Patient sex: F
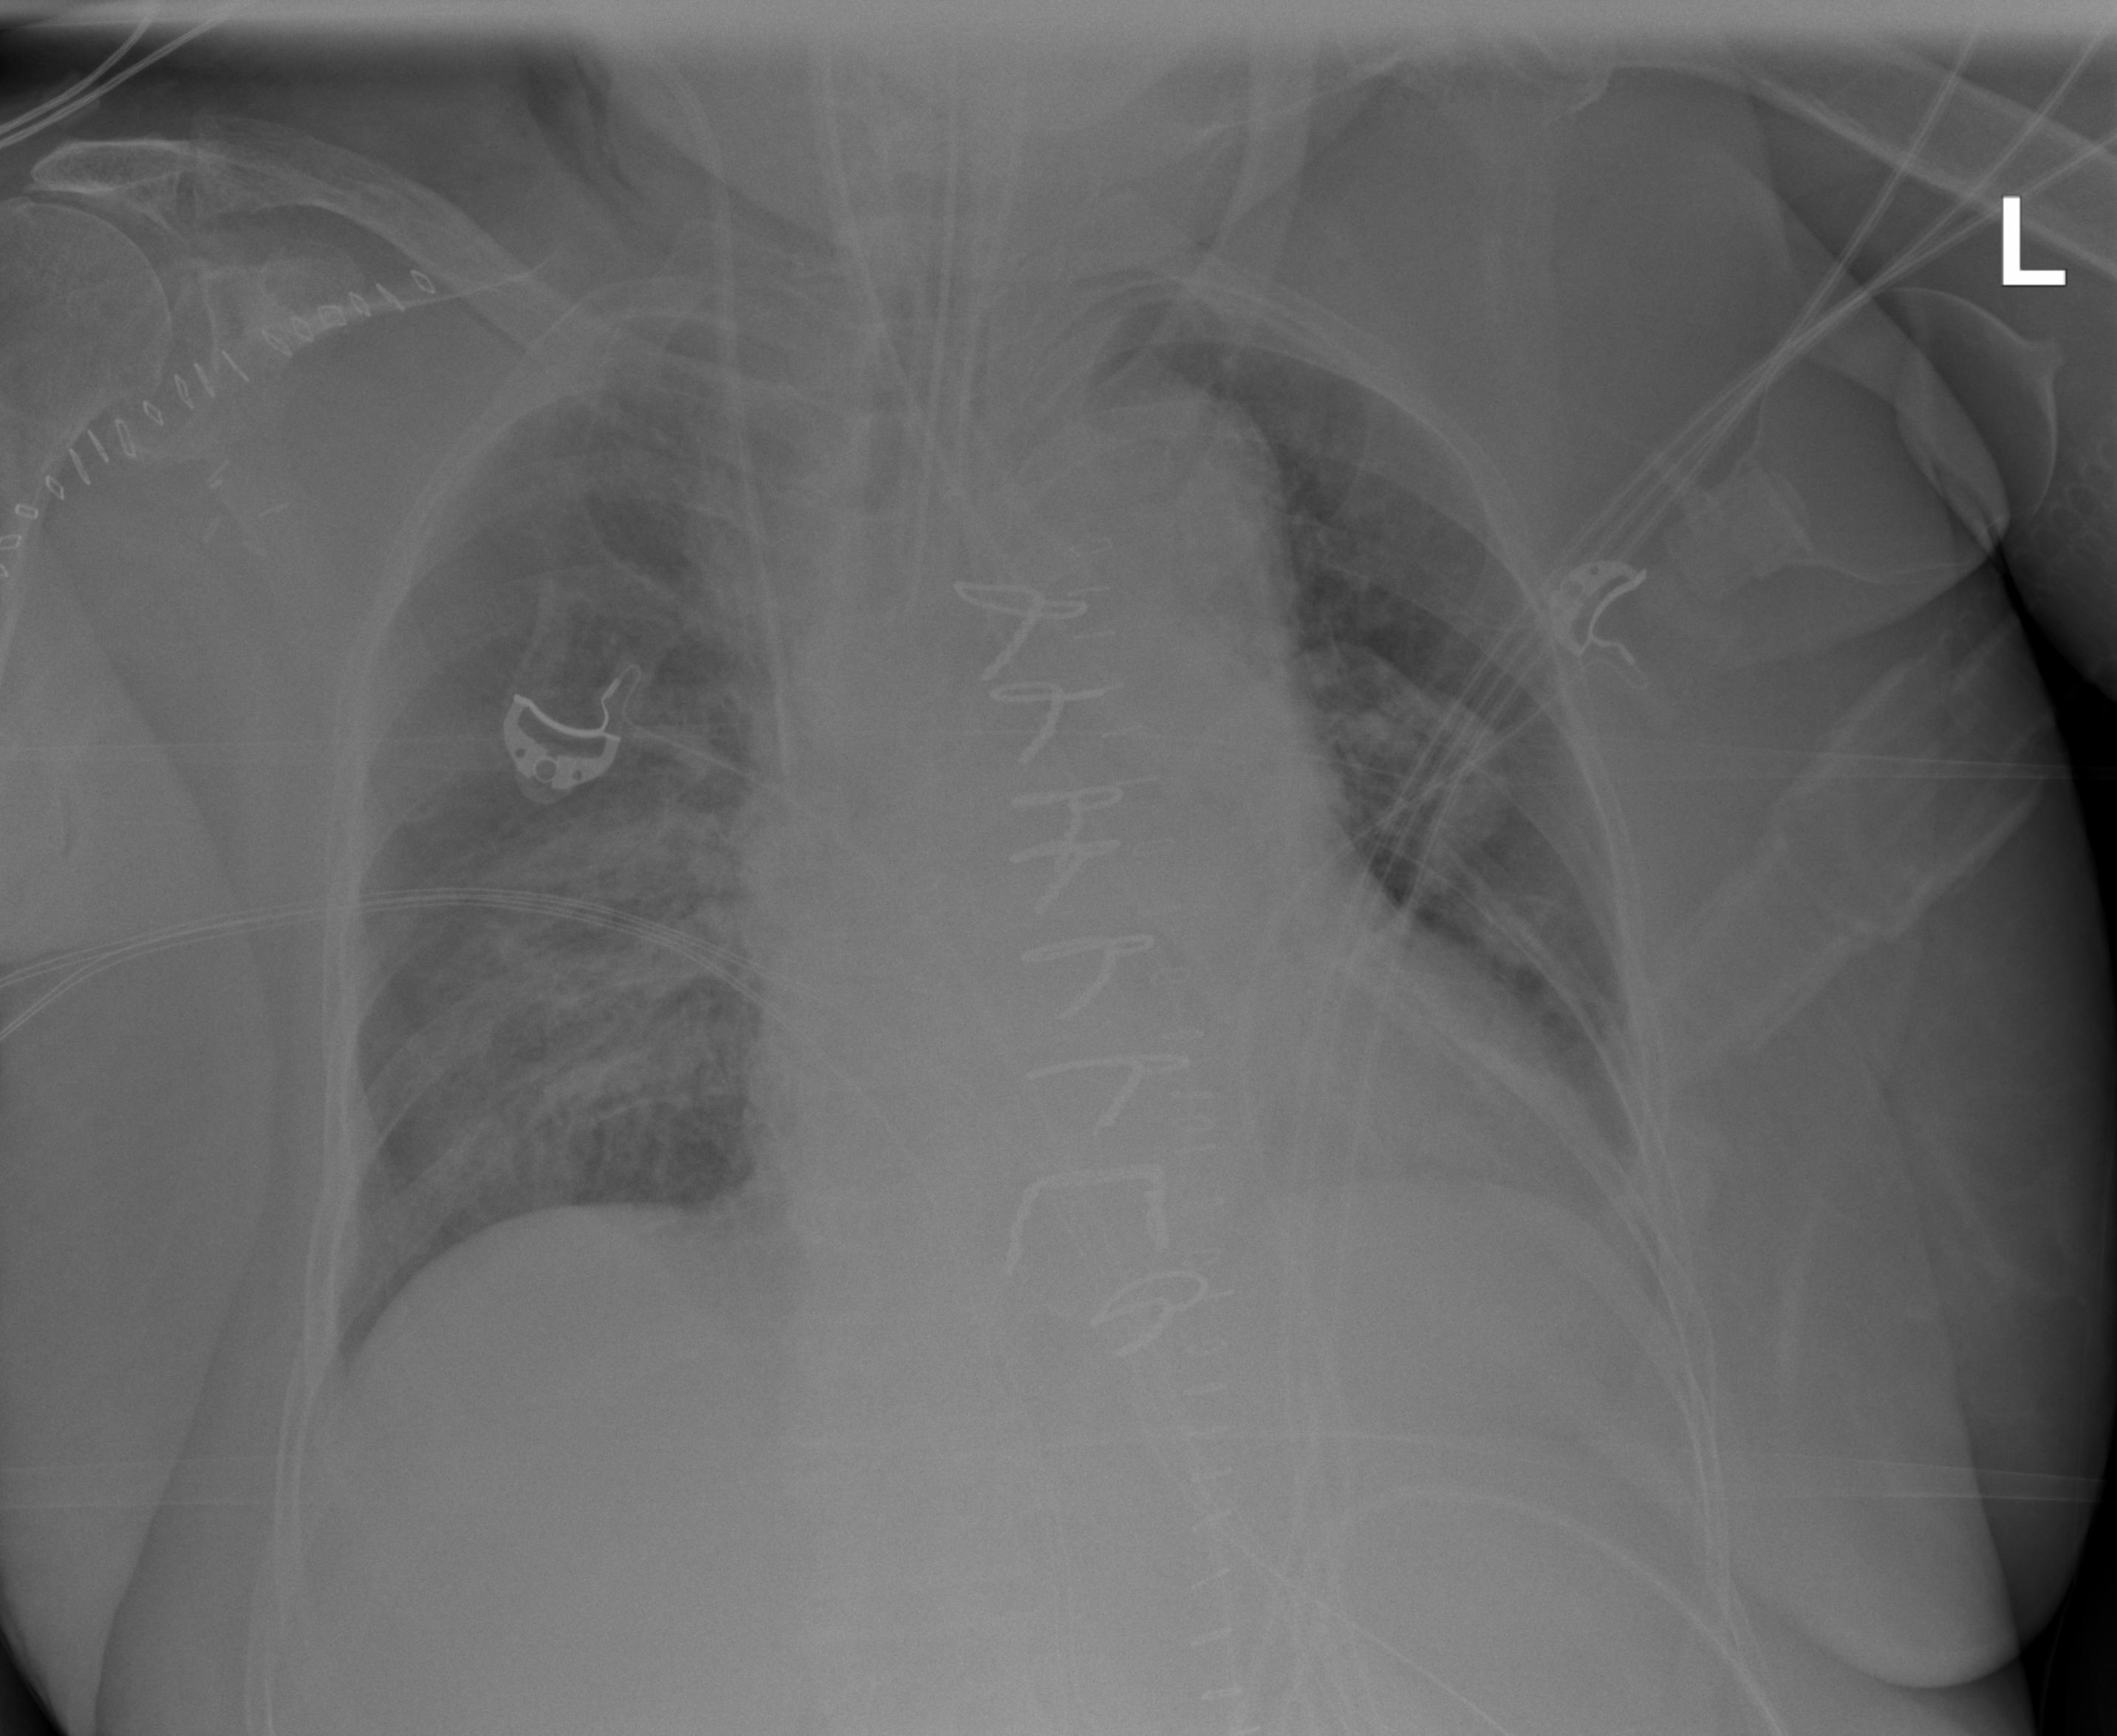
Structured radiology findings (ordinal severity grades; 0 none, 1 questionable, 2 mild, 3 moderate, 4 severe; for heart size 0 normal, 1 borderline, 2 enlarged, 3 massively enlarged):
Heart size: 2
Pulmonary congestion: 0
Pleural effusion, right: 0
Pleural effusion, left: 2
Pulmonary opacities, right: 3
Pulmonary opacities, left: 0
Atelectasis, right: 2
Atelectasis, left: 2